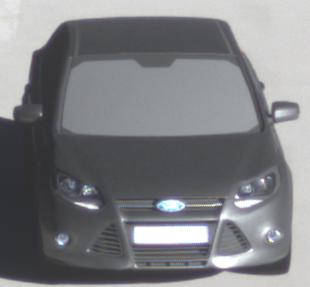
Make: Ford
Model: Focus 1.6 Ti-VCT
Detailed model: Focus (III)
Model produced from: 2011/09
Model produced until: 2014/09
Doors: 5
Color: gray
Road condition: dry road
Daytime: morning or afternoon
Contrast: high contrast